Interaction volume radius: 10 \u00c5
Interaction volume height: 15 \u00c5
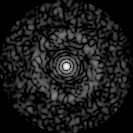
Disorder parameter: 0.8386